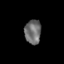
Tissue: skin
Cell type: Epithelial cells
Senescence score: 0.2676
Nuclear area (px): 388
Mean DAPI intensity: 109.43